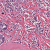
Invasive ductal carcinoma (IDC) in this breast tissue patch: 1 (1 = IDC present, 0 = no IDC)